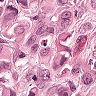
Metastatic tissue present: yes